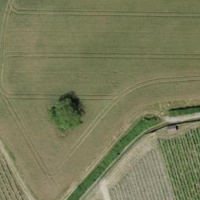
EUNIS habitat code: 25
Species observed at this site:
Juglans regia